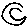
Label: moon